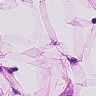
Metastatic tissue present: no